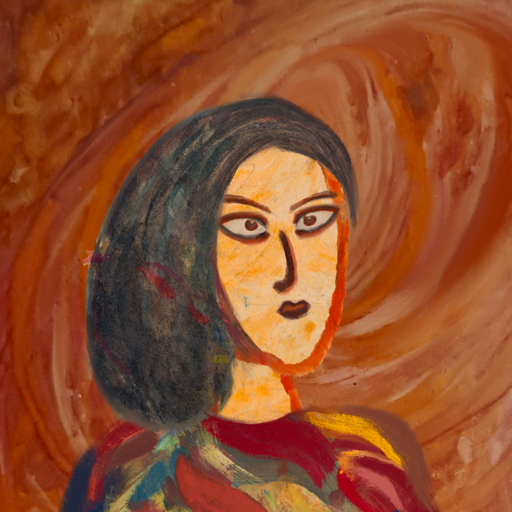
Background: Pious_Lady, Head And Neck Side: Experience, Face Side: Roy_Bahadur, Bust: Mother_And_Son_Son, Hair Side: Gypsy_Mother, Head Accessory: Blank, Second Necklace: Blank, Necklace: Blank, Baby: Blank